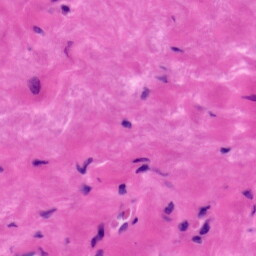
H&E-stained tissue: Tonsil